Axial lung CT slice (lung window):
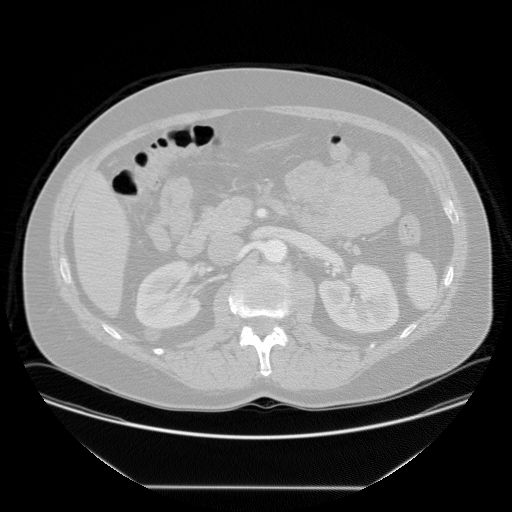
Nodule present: no